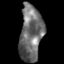
Tissue: skin
Cell type: Epithelial cells
Senescence score: 0.2693
Nuclear area (px): 1237
Mean DAPI intensity: 109.279